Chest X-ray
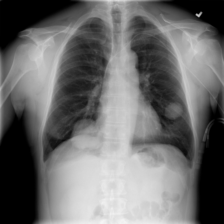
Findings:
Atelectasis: negative
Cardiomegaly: negative
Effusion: negative
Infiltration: negative
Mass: positive
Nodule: negative
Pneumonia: negative
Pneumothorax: negative
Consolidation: negative
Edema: negative
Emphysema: negative
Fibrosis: negative
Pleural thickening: negative
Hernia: negative